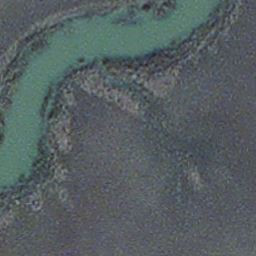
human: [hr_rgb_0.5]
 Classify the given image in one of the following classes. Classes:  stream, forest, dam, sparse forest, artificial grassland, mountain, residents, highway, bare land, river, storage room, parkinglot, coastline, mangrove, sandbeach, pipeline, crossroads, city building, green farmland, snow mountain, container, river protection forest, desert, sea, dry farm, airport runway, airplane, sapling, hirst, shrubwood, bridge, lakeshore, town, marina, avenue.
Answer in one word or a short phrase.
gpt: stream